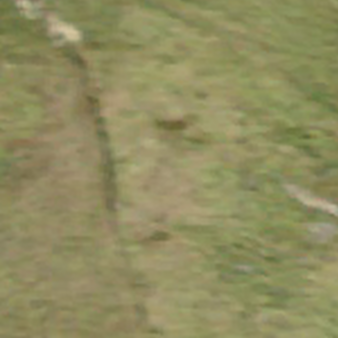
Label: other